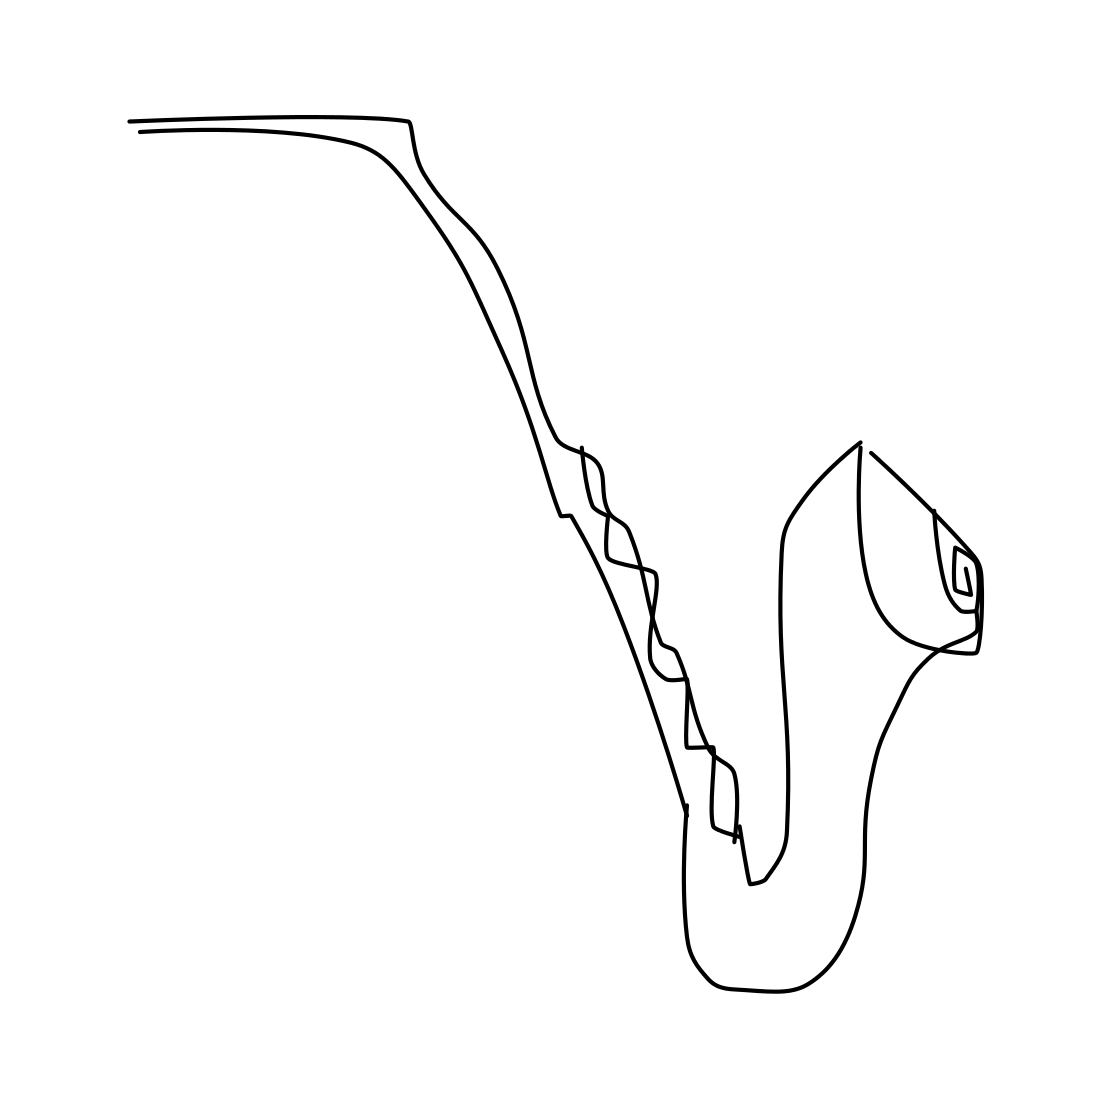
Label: saxophone